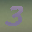
Label: 3